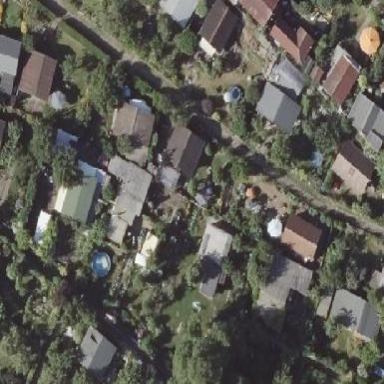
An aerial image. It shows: Plot within allotments.